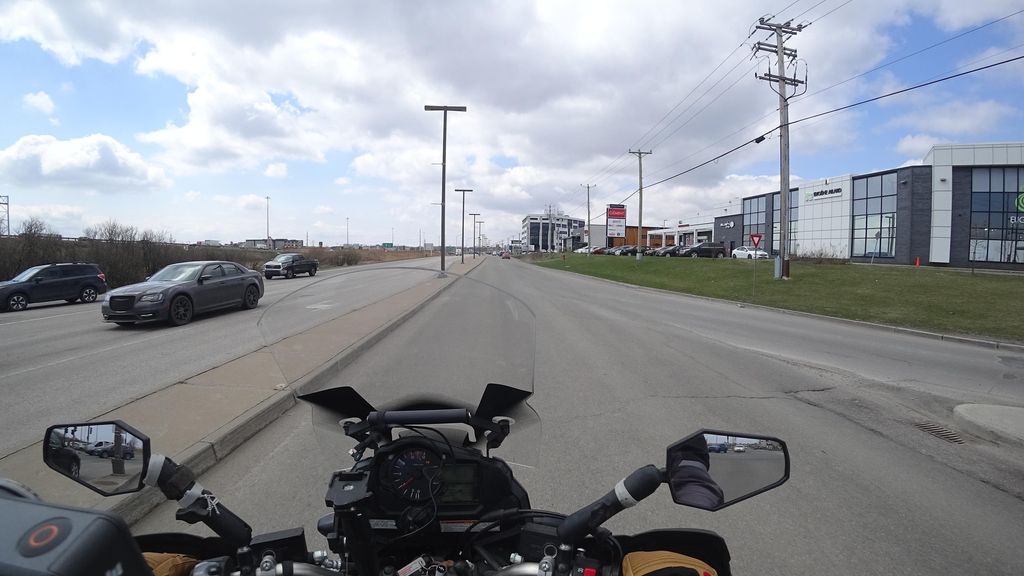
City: quebec_city